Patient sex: F
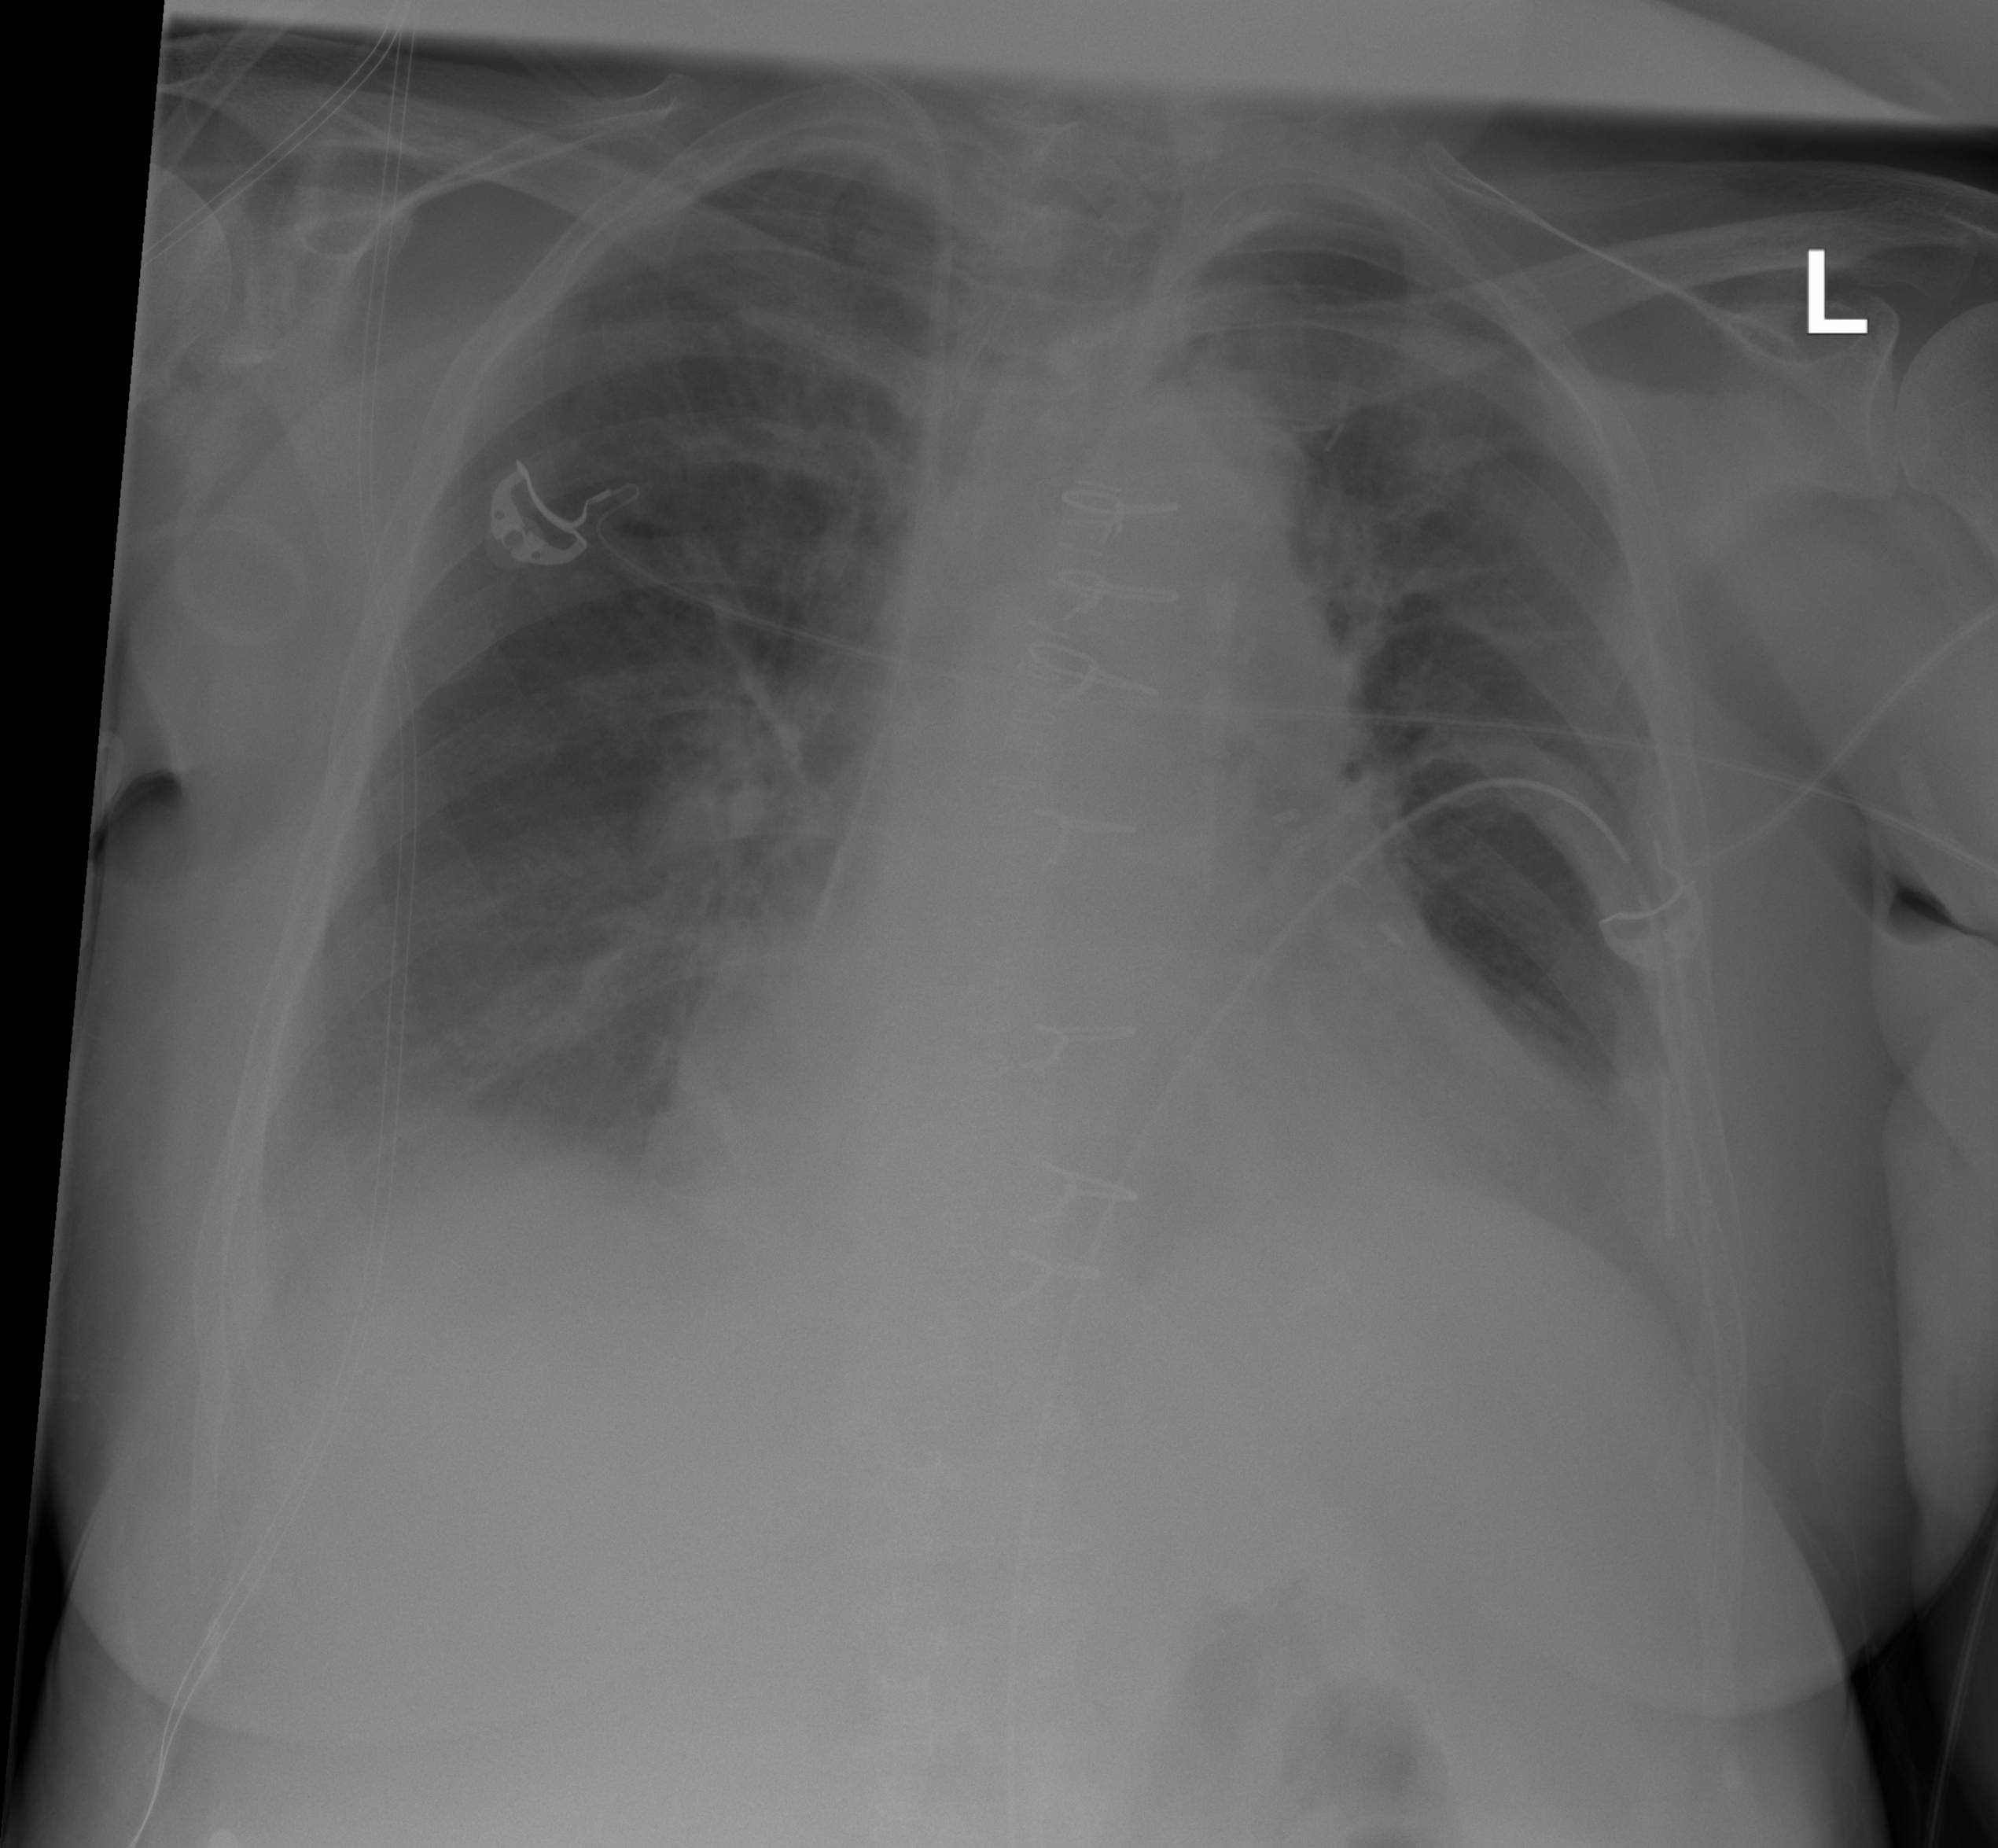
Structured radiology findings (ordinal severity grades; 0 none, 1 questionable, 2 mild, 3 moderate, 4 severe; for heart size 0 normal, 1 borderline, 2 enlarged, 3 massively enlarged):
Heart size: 2
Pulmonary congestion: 2
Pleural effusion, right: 2
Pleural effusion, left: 1
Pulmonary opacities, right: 0
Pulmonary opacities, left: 0
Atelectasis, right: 2
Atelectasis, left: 2